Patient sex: M
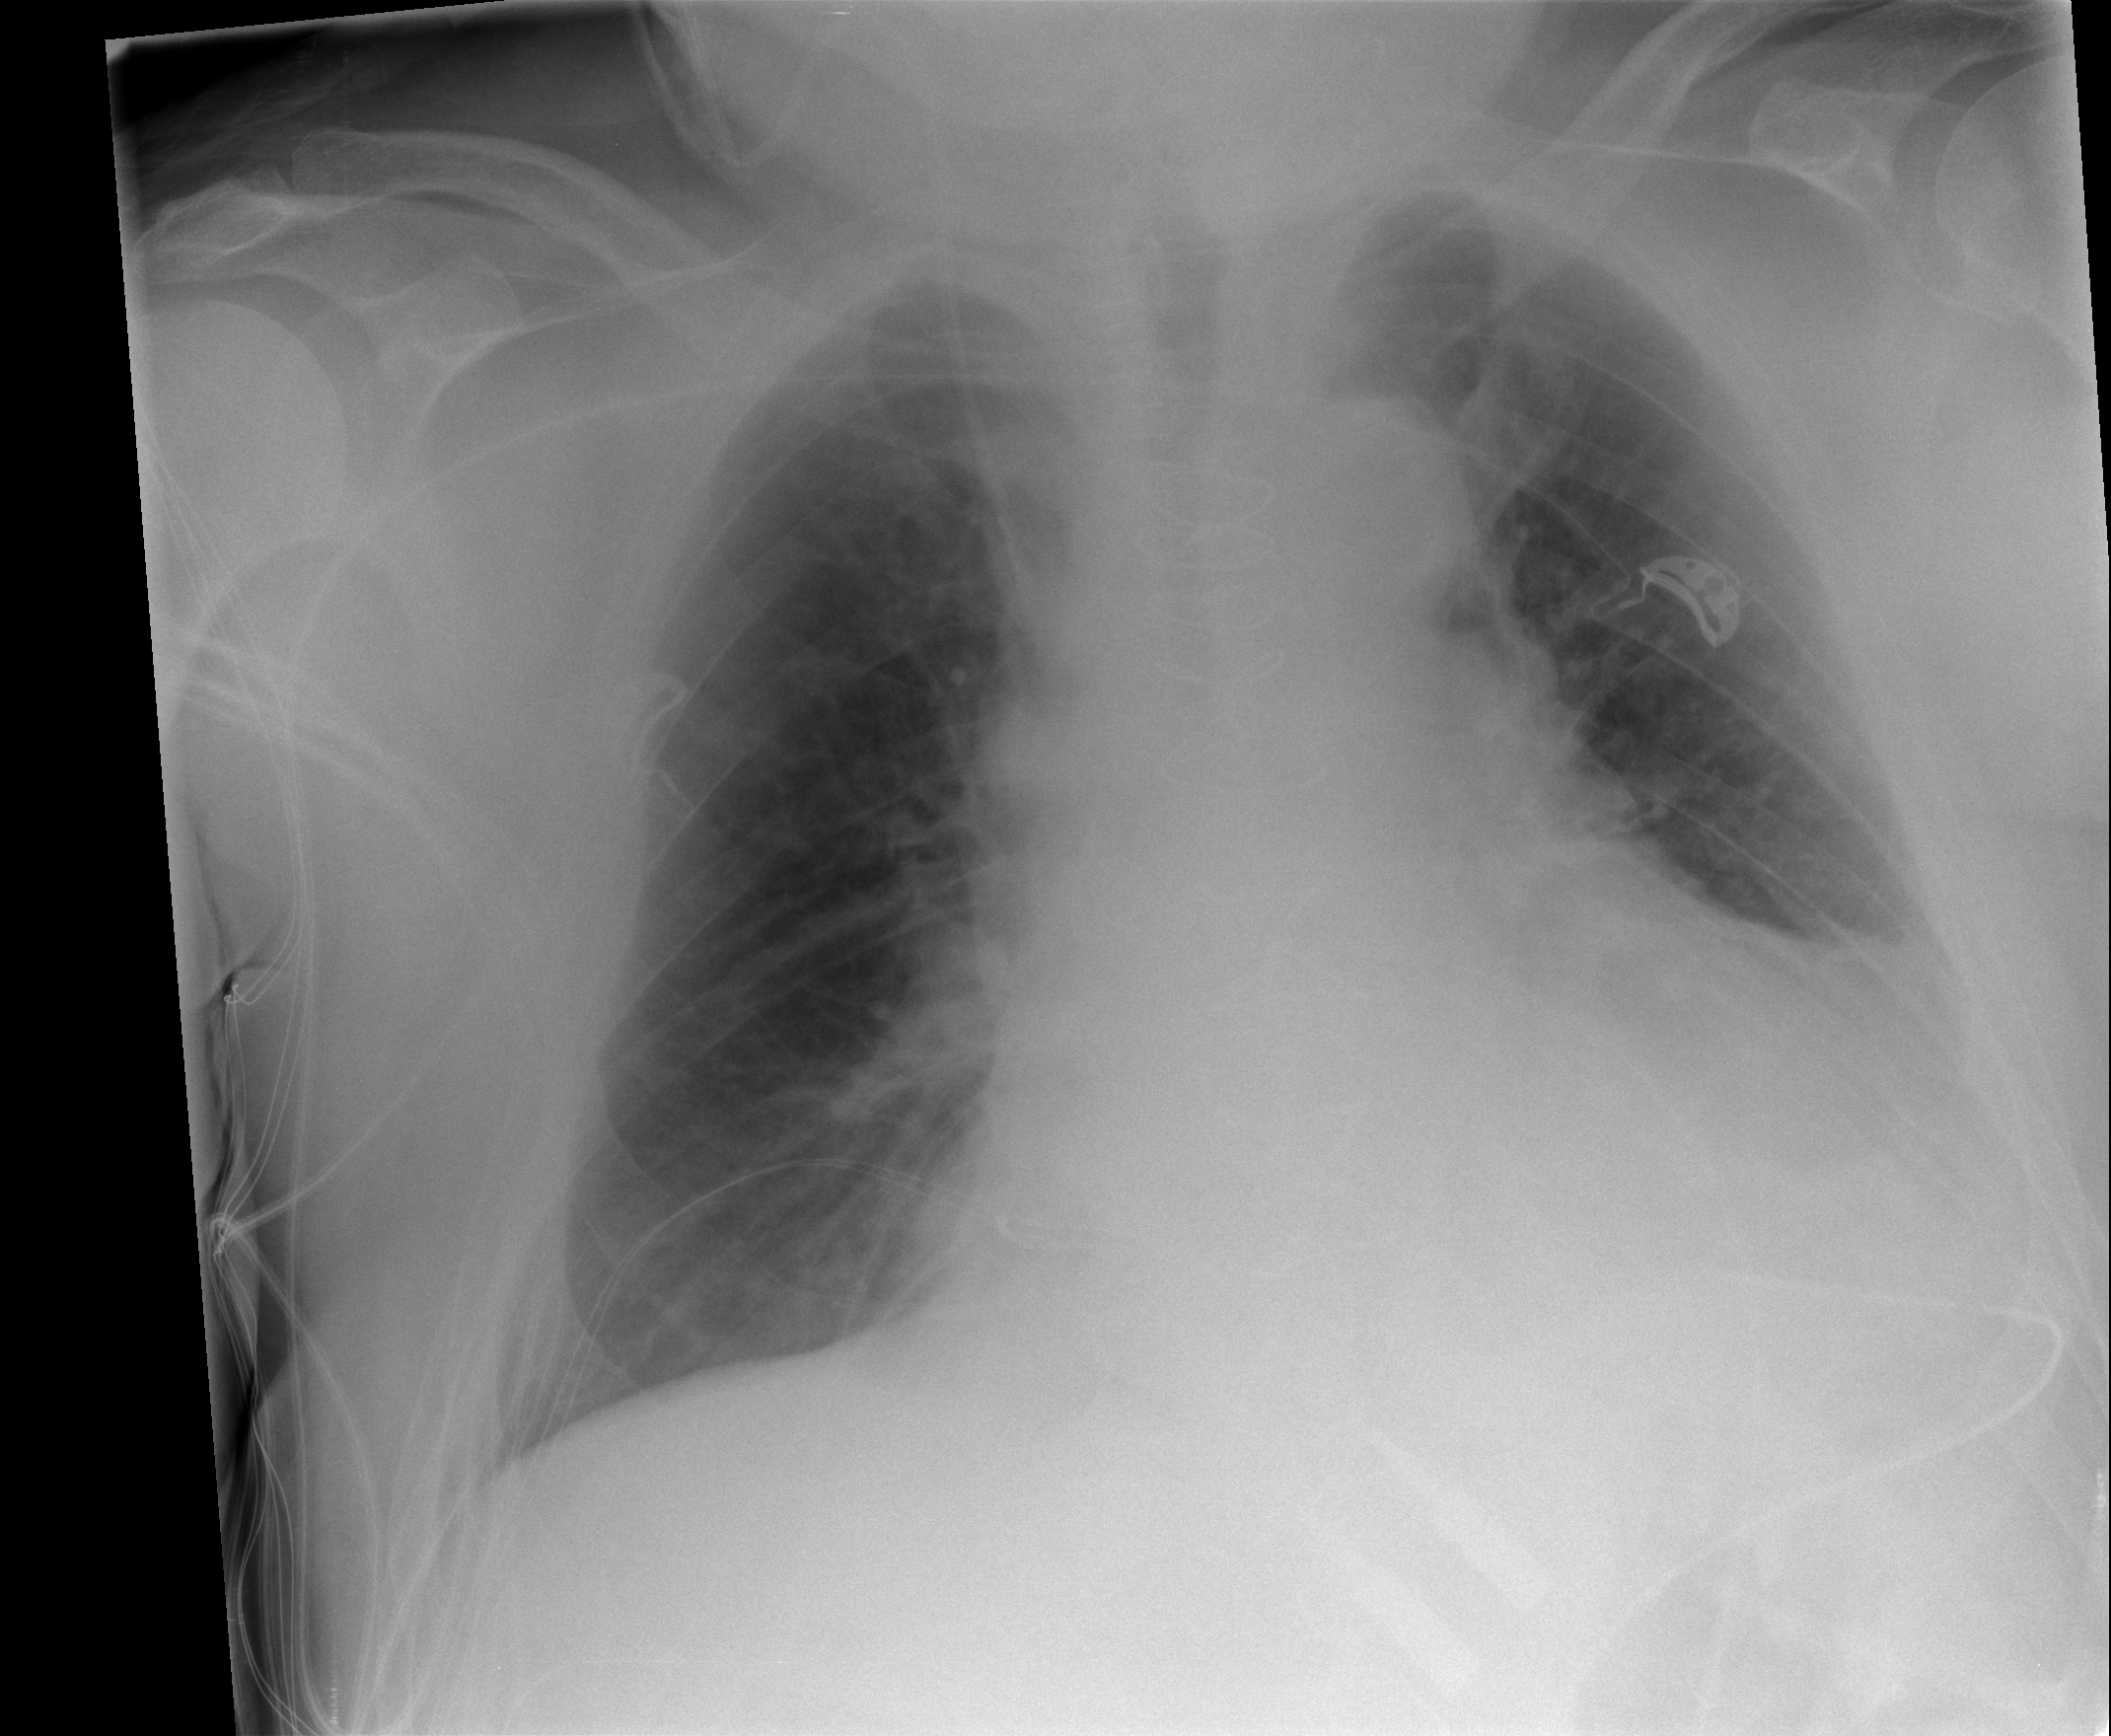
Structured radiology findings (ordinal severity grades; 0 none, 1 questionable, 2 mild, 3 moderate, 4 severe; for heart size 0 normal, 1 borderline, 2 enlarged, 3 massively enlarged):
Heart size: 2
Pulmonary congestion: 1
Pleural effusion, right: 1
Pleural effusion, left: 2
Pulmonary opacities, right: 0
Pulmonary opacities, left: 0
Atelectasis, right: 0
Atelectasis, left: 2